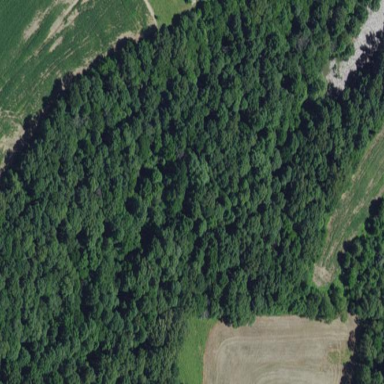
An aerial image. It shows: Beautiful woodland area.